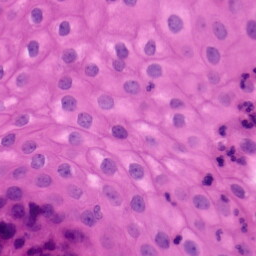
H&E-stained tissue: Tonsil